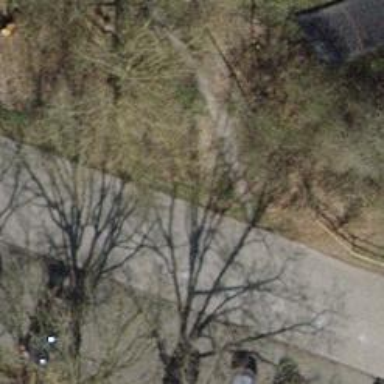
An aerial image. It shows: Path on bridge.